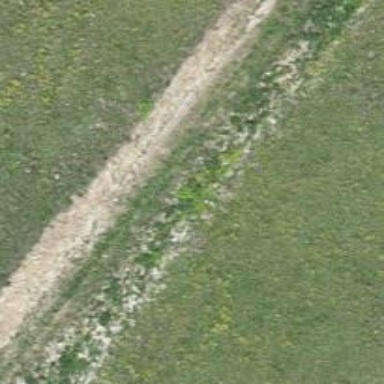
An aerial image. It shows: Track with ground surface. The track type is grade 5.